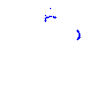
Particle: kaon